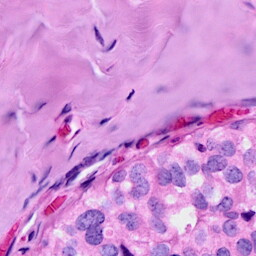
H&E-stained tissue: Breast